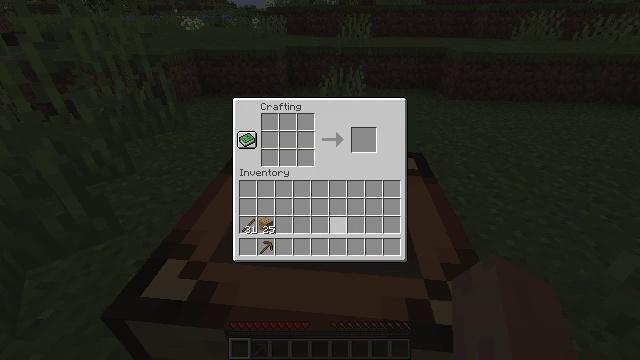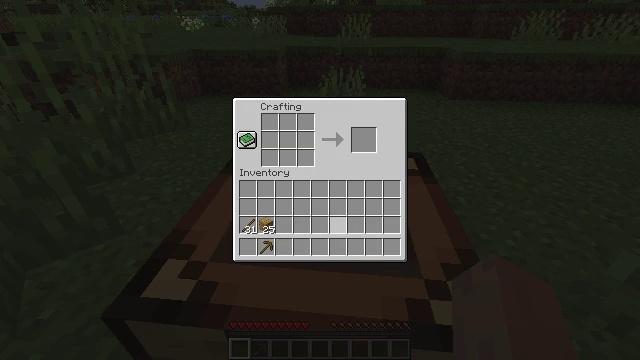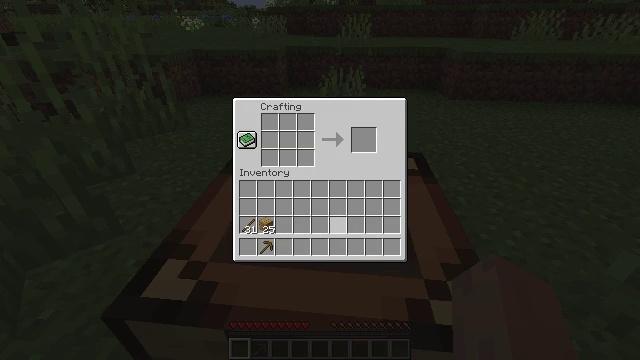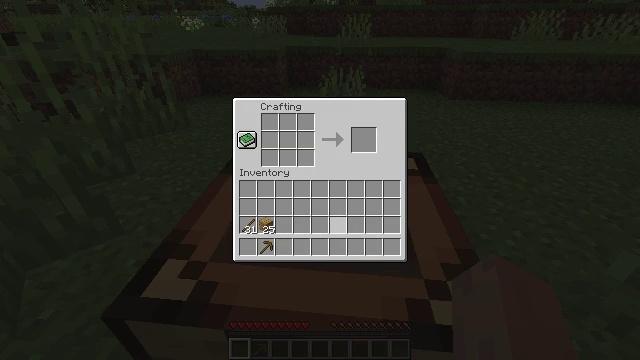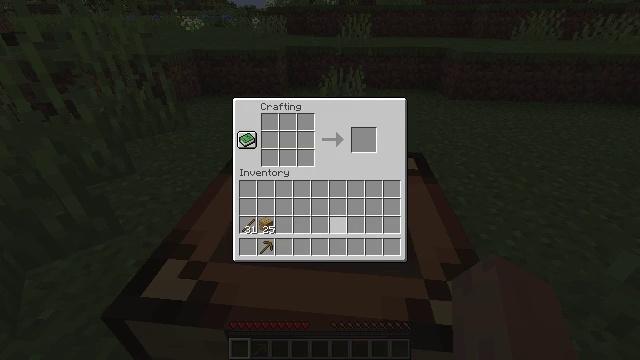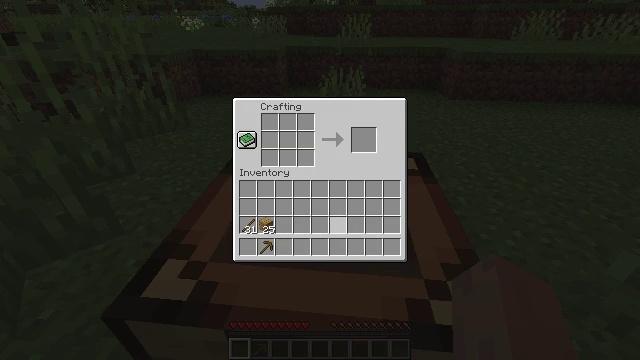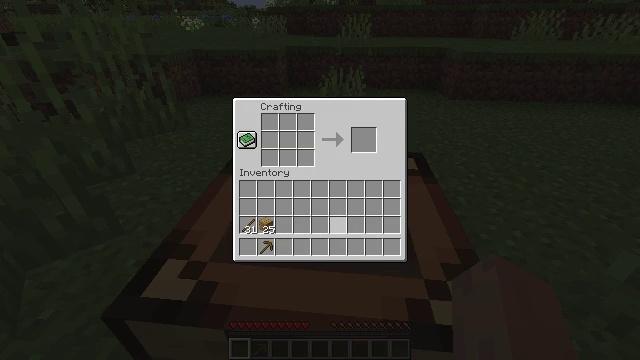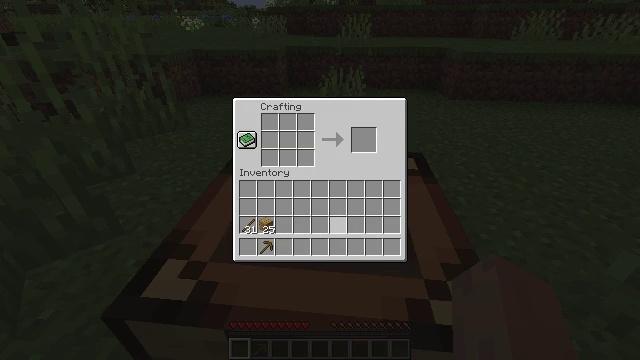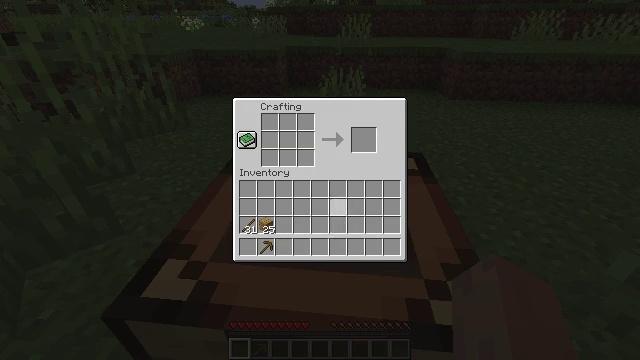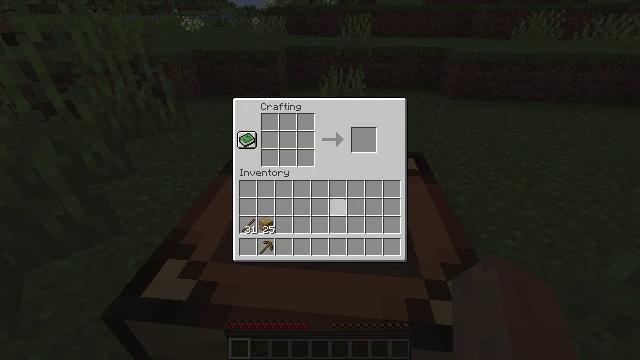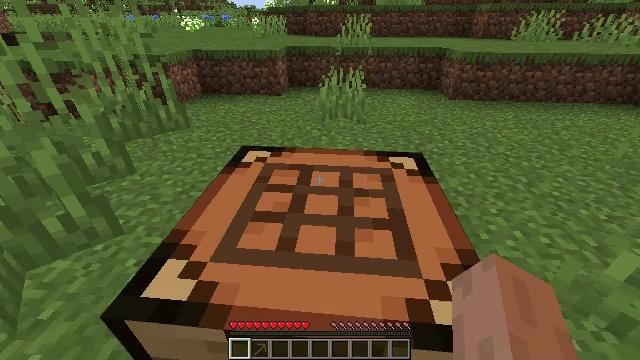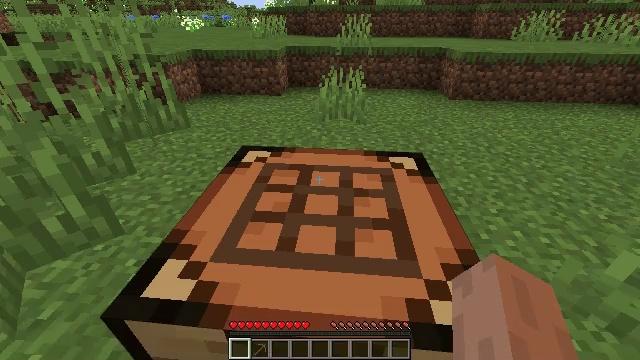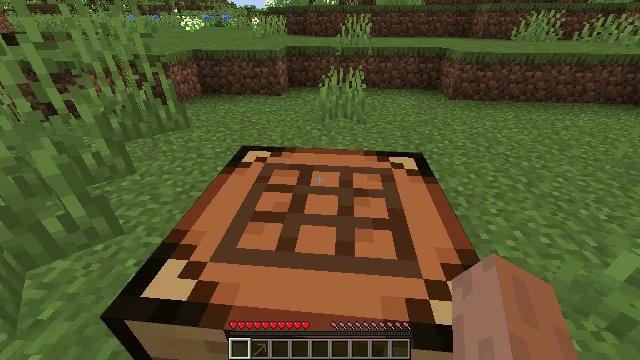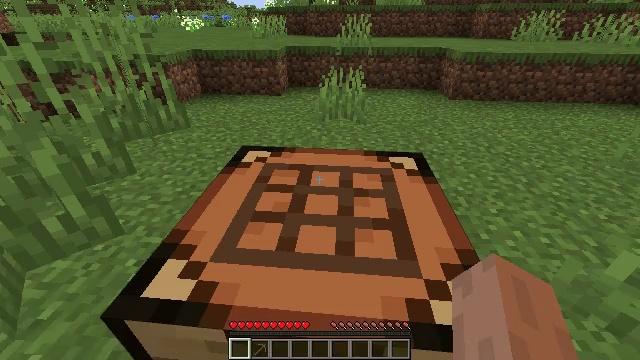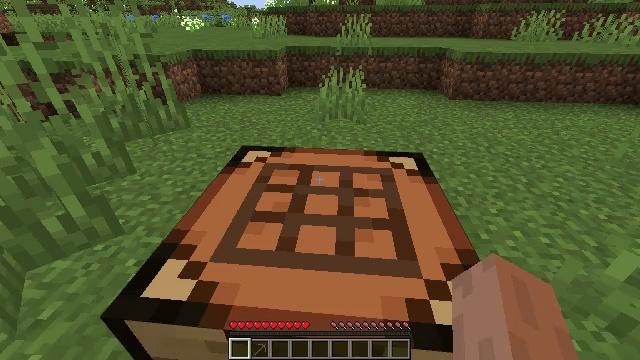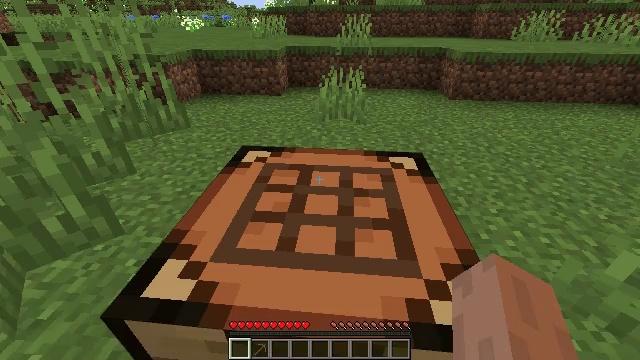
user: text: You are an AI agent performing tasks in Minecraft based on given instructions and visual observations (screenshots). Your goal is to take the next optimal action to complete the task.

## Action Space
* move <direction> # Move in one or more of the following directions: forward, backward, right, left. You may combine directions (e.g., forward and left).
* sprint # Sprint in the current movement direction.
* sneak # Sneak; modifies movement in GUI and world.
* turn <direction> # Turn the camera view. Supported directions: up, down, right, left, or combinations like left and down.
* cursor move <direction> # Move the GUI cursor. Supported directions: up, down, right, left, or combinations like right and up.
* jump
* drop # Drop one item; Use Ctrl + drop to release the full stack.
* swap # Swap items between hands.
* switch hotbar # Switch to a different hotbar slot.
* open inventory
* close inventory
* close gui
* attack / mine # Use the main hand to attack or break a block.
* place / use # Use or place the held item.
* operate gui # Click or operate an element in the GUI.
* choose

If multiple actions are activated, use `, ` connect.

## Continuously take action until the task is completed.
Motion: motion action
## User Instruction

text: Recycle the crafting table.
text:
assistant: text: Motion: no_op
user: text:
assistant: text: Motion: no_op
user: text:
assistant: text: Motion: no_op
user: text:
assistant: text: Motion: no_op
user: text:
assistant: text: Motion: no_op
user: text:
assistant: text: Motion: no_op
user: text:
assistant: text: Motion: no_op
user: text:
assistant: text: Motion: no_op
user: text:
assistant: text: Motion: no_op
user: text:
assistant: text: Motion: no_op
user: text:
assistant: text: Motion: no_op
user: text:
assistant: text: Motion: no_op
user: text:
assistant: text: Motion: no_op
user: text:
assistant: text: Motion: no_op
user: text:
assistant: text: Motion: close gui
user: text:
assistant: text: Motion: open inventory
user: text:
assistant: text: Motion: no_op
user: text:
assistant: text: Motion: no_op
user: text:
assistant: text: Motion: no_op
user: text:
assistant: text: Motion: no_op
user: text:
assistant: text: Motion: no_op
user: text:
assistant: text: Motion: no_op
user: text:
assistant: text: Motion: turn right
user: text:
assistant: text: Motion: turn right
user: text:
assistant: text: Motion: turn right
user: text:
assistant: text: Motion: no_op
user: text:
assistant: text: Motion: no_op
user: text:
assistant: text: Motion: no_op
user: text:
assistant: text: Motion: no_op
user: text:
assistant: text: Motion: no_op